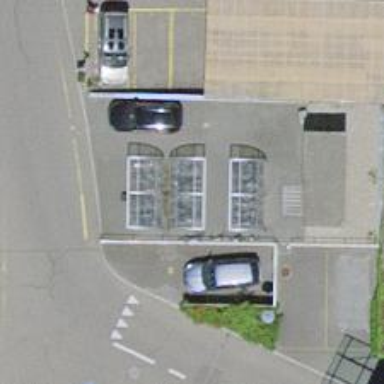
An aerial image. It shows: Bicycle parking area with wall loops for securing bikes.